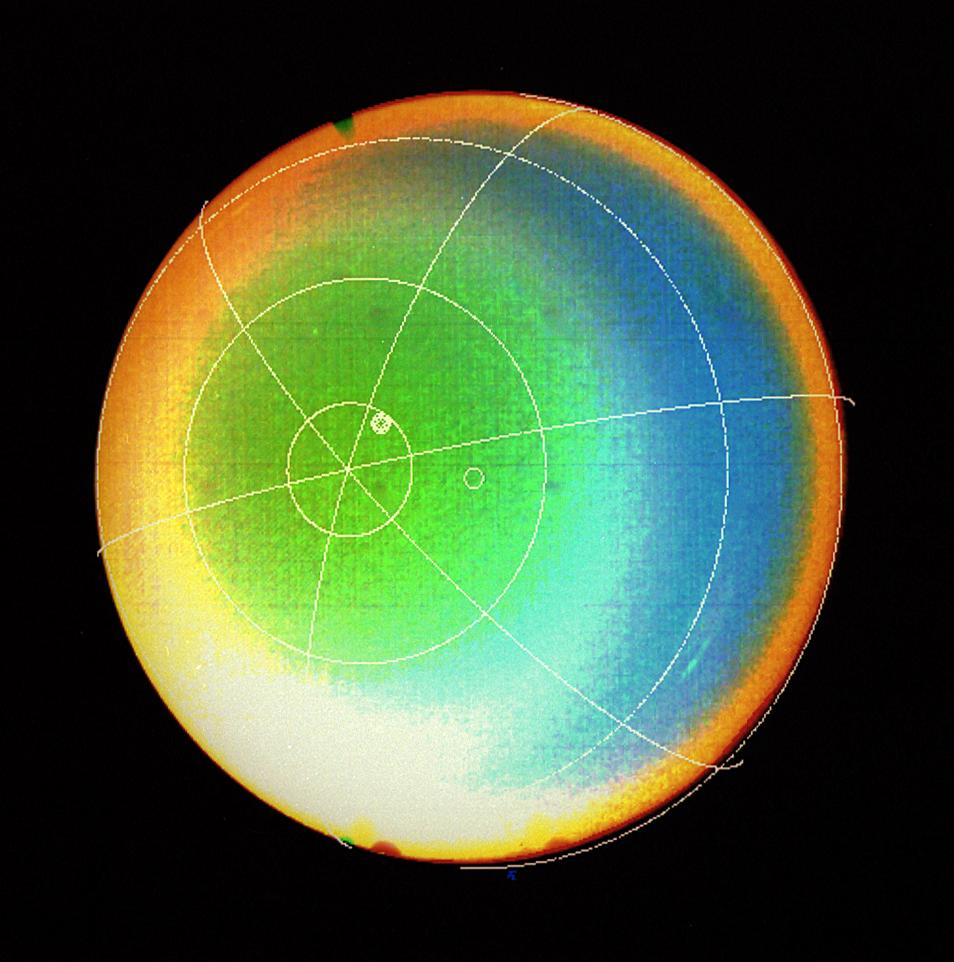
Uranus Atmosphere Uranus, Voyager